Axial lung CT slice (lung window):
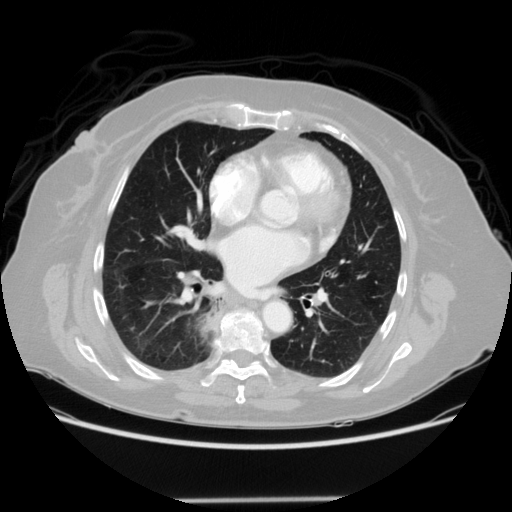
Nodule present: no